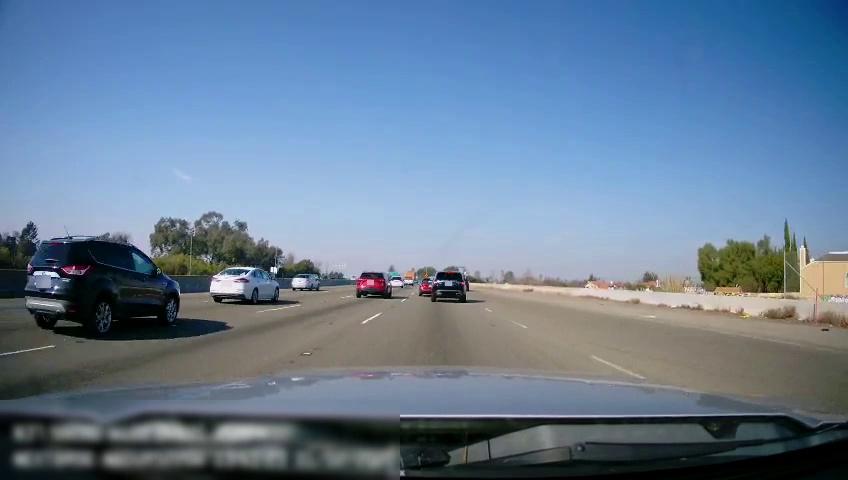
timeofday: Day
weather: Sunny
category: Drivable Space
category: Vehicles | SUV
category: Vehicles | SUV
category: Vehicles | Car
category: Vehicles | SUV
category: Vehicles | Car
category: Vehicles | Car
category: Vehicles | SUV
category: Lanes | Alternate Lane
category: Lanes | Alternate Lane
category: Lanes | Alternate Lane
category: Traffic | Signs